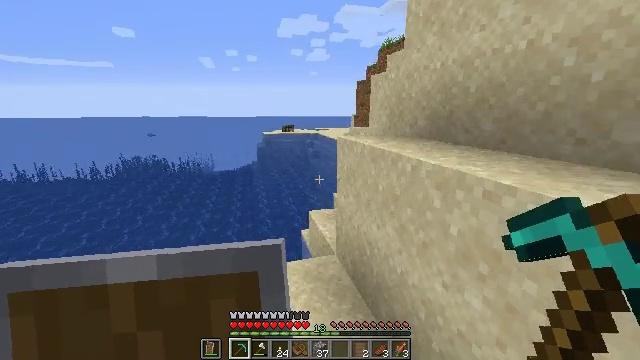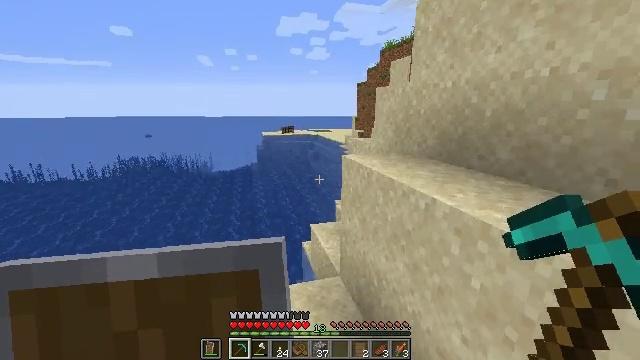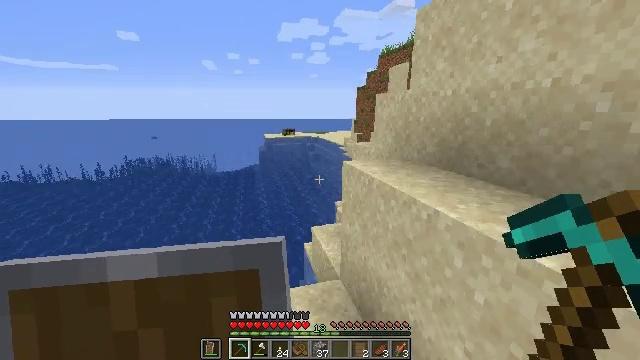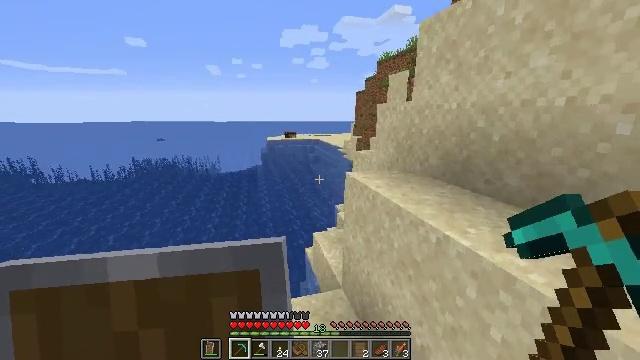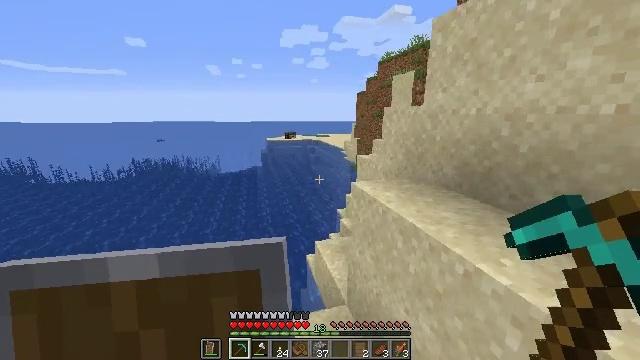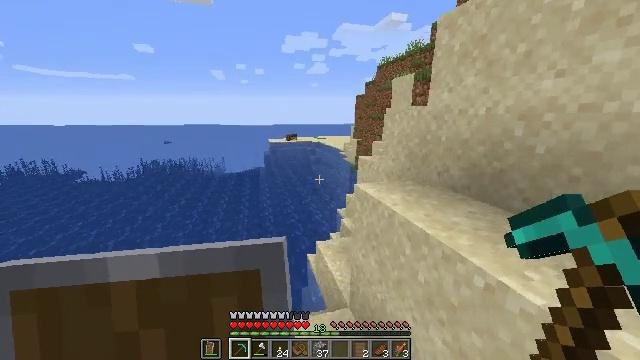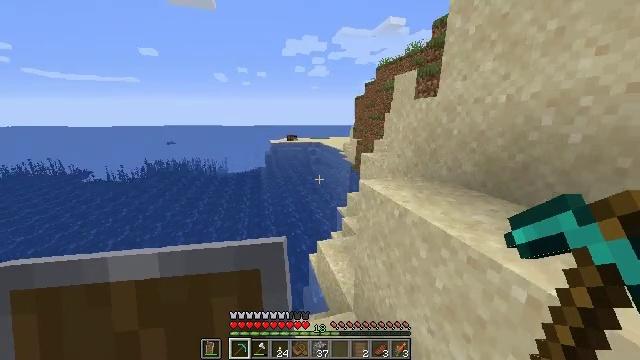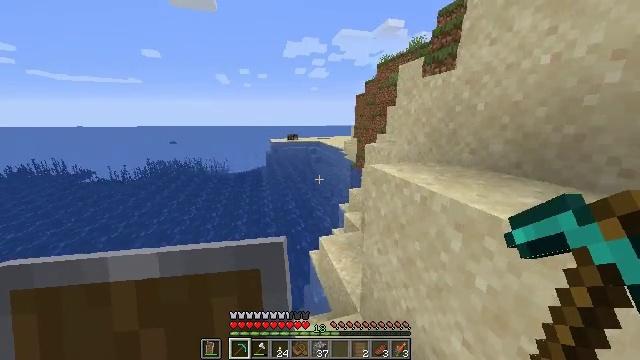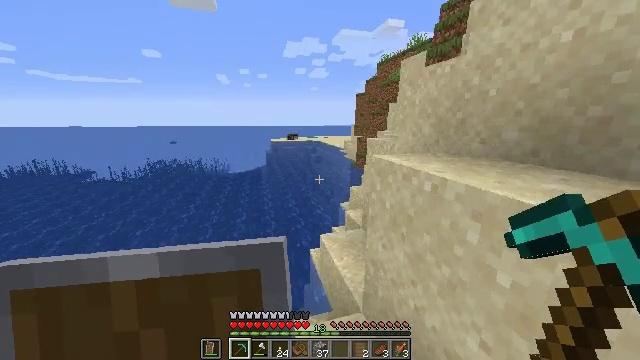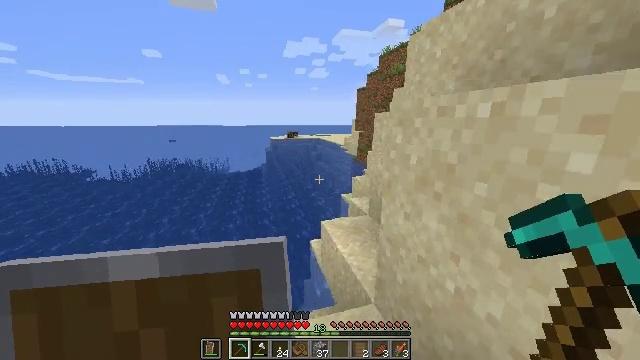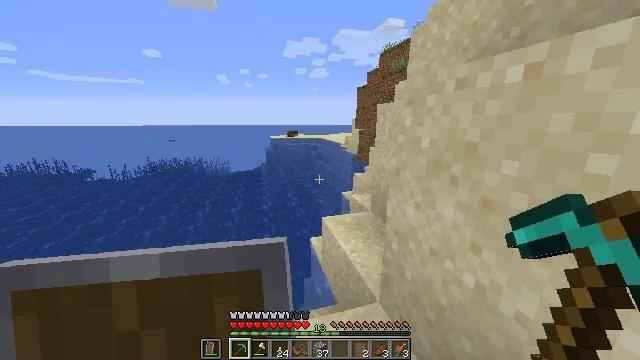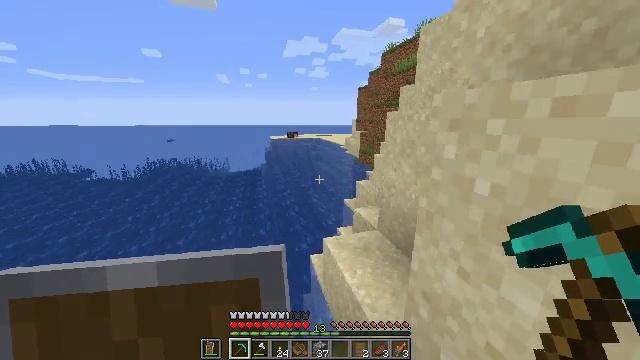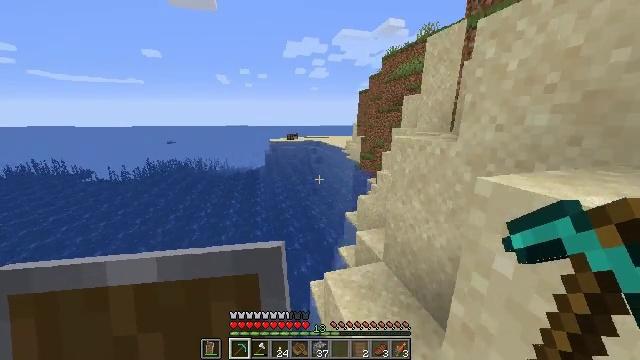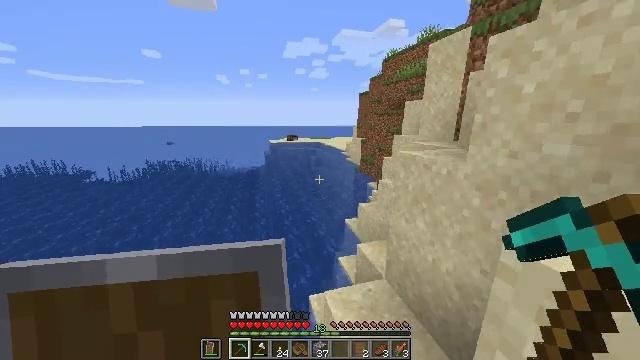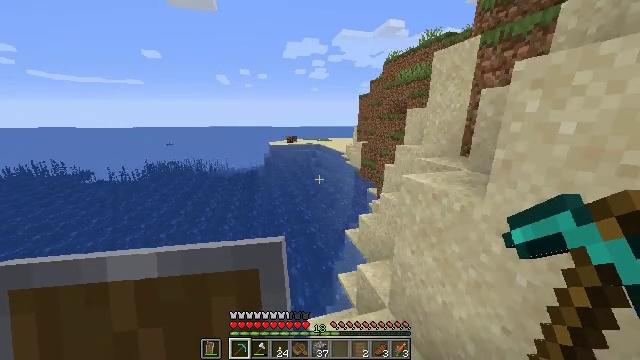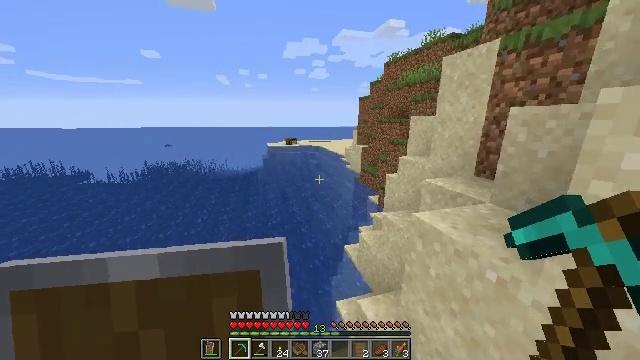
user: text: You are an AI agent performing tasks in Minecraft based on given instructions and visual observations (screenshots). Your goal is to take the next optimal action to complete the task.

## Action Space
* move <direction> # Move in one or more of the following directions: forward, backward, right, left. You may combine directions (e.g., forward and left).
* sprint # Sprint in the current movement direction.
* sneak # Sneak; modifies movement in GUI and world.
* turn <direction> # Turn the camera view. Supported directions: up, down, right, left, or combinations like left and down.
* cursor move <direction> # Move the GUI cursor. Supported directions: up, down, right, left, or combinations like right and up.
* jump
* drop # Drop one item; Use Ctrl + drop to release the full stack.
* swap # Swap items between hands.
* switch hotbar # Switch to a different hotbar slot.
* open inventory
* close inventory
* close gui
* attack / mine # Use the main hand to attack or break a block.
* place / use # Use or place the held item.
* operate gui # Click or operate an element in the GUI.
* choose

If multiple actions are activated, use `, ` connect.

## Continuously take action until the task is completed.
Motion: motion action
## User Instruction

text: Craft a diamond shovel with necessary materials.
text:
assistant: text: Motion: move forward, sprint, jump
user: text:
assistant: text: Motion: move forward, sprint, jump
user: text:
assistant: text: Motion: move forward, sprint, jump
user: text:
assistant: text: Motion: move forward, sprint, jump
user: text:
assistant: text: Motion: move forward, sprint
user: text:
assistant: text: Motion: move forward, sprint
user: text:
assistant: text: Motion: move forward, sprint
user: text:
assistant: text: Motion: move forward, sprint
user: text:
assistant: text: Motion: move forward, sprint
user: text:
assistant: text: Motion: move forward, sprint, jump
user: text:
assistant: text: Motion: move forward, sprint, jump
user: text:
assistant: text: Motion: move forward and move right, sprint, jump
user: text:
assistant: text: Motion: move forward and move right, sprint, jump
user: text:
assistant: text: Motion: move forward and move right, sprint, jump
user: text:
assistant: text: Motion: move forward and move right, sprint, jump
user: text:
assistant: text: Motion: move forward and move right, sprint, jump
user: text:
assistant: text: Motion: move forward and move right, sprint
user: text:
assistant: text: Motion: move forward and move right, sprint
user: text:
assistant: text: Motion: move forward, sprint
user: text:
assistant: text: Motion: move forward, sprint
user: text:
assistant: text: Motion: move forward, sprint
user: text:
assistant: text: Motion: move forward, sprint
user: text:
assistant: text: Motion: move forward, sprint, jump
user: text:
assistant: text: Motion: move forward and move right, sprint, jump
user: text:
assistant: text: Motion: move forward and move right, sprint, jump
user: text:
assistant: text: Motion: move forward and move right, sprint, jump
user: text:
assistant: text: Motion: move forward and move right, sprint, jump
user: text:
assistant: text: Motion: move forward and move right, sprint, jump
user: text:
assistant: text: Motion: move forward and move right, sprint, jump
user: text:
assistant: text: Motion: move forward, sprint, jump